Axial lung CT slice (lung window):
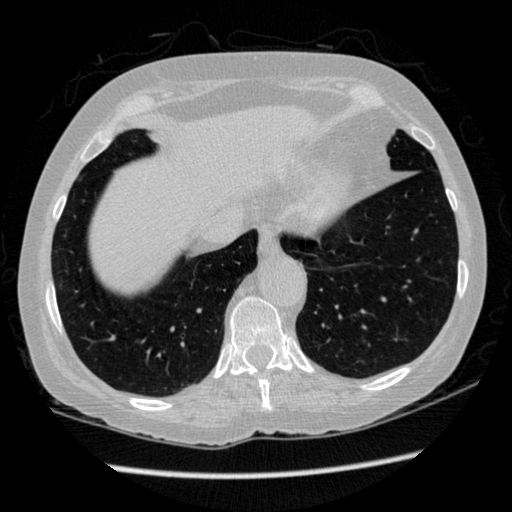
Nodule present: no